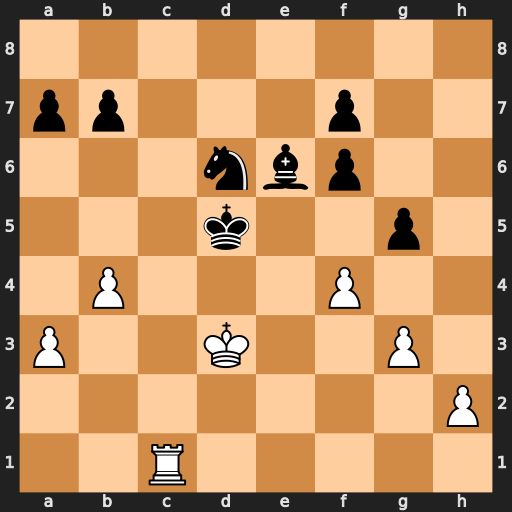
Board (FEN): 8/pp3p2/3nbp2/3k2p1/1P3P2/P2K2P1/7P/2R5
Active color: w
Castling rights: -
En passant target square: -
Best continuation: Rc5#